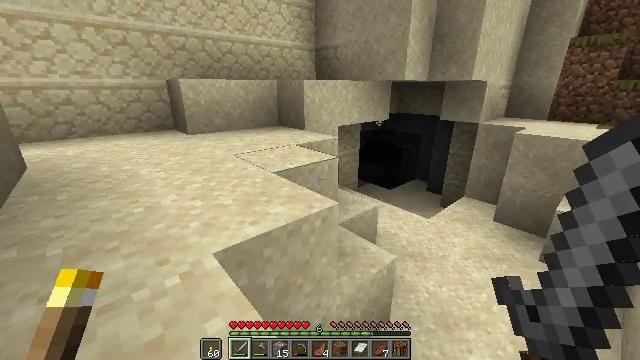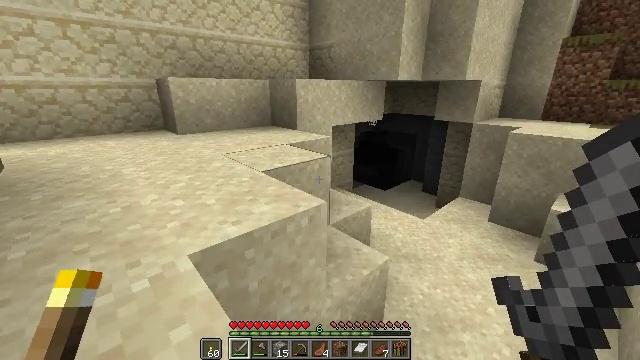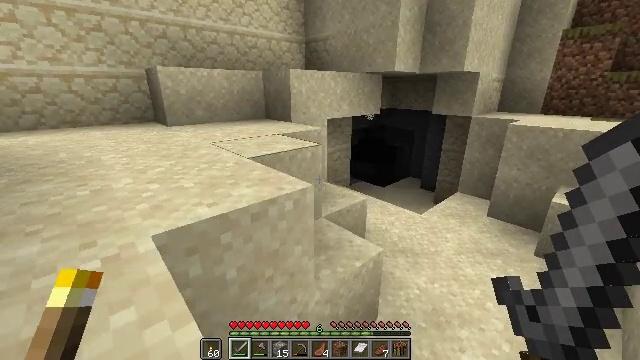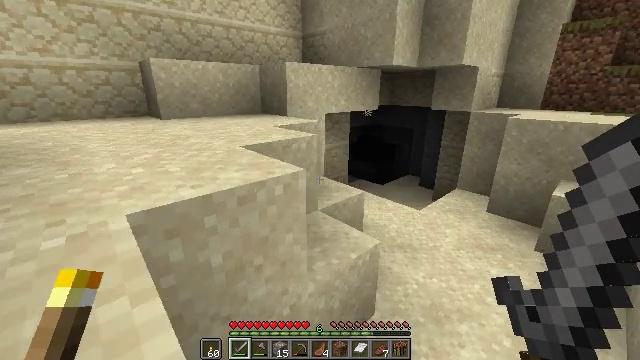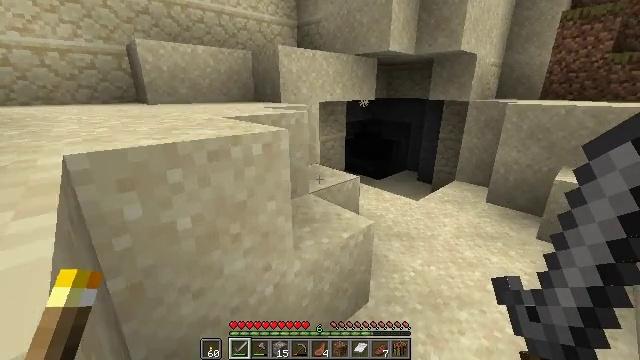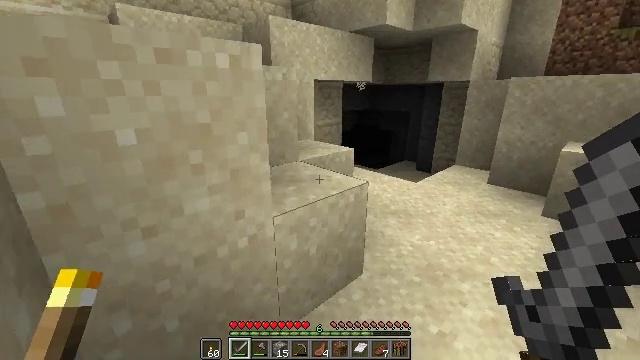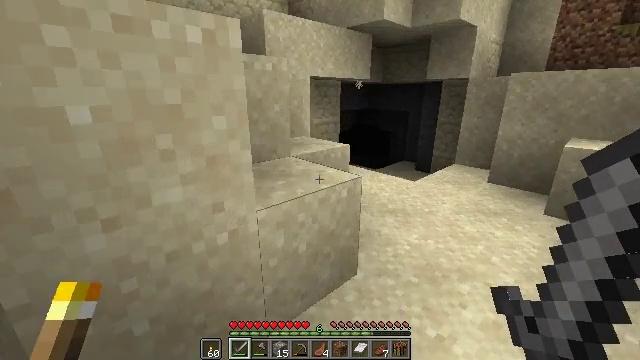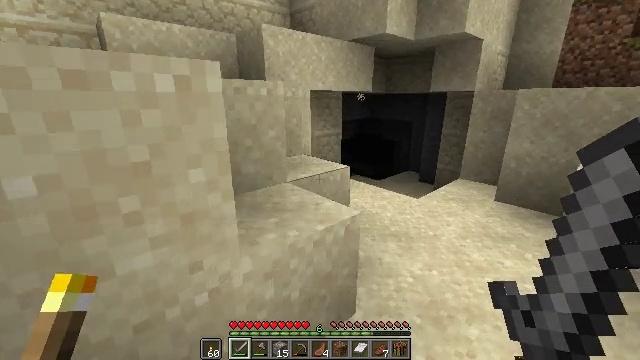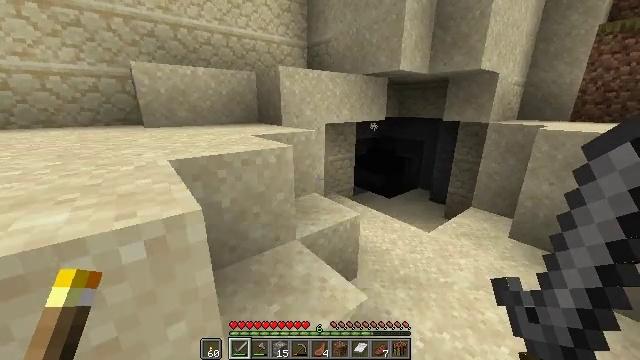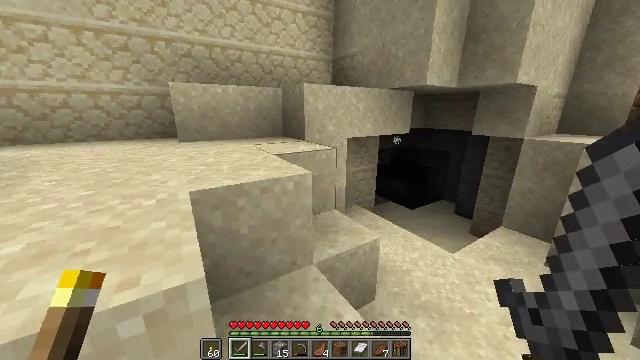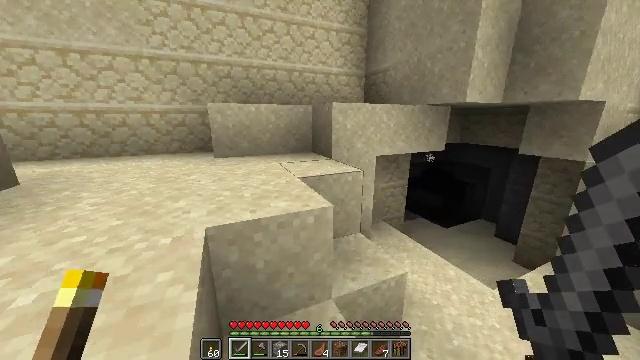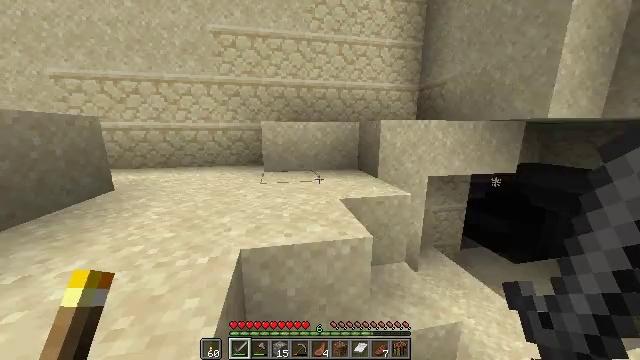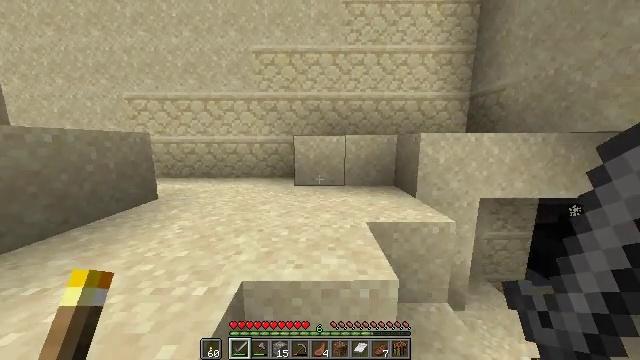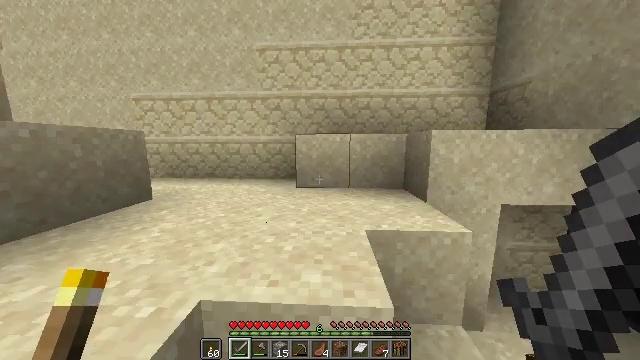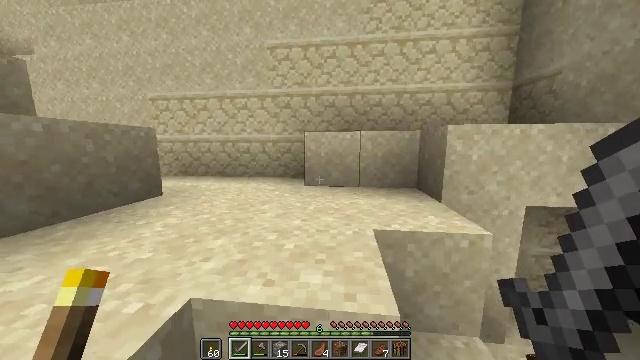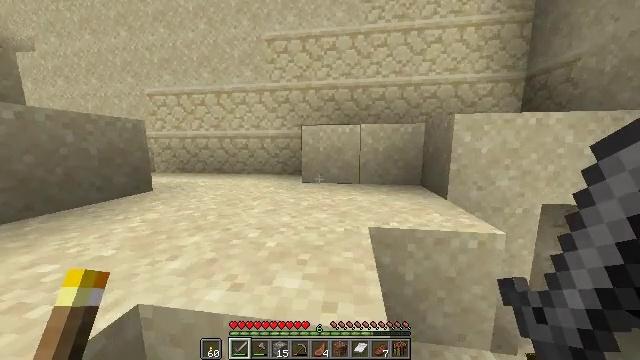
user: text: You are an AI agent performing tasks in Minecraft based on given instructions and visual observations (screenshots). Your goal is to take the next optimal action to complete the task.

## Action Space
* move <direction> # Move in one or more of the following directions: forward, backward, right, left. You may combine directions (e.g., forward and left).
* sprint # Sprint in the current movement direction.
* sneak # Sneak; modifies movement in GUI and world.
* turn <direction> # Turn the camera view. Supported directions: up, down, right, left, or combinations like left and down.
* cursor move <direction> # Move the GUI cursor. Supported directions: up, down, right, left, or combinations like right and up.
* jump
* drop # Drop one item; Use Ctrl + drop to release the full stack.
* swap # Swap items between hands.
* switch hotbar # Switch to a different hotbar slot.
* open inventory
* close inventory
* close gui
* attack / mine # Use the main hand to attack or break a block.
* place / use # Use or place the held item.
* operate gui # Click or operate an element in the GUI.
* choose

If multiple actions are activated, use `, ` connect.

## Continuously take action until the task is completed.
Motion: motion action
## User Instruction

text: Gather sand from the desert.
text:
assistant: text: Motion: move forward, sprint, jump
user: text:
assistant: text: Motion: move forward, sprint, jump
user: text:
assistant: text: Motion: move forward, sprint, jump
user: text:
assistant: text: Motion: move forward, sprint, jump
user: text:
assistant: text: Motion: move forward, sprint, jump
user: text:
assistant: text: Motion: move forward, sprint, jump
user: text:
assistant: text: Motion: move forward, sprint, jump
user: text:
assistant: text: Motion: move forward, sprint, turn left, jump
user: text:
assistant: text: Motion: move forward, sprint, turn left, jump
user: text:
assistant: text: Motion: move forward, sprint, turn left and up, jump
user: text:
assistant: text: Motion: move forward, sprint, turn left and up, jump
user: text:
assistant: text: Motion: move forward, sprint, turn left and up, jump
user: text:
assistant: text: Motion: move forward, sprint, turn left, jump
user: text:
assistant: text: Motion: move forward, sprint, turn left, jump
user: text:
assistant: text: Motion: move forward, sprint, turn left, jump
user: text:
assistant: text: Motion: move forward, sprint, turn left, jump
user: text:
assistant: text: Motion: move forward, sprint, turn left, jump
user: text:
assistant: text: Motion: move forward, sprint, turn left, jump
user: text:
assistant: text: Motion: move forward, sprint, turn left, jump
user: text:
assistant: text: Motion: move forward, sprint, turn left, jump
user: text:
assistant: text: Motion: move forward, sprint, turn left, jump
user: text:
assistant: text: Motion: move forward, sprint, turn left and up, jump
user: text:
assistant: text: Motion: move forward, sprint, turn left and up, jump
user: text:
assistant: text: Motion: move forward, sprint, jump
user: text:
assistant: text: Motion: move forward, sprint, jump
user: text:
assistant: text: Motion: move forward, sprint, jump
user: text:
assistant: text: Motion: move forward, sprint, jump
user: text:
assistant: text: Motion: move forward, sprint, jump
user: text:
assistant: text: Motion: move forward, sprint, jump
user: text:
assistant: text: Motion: move forward, sprint, jump